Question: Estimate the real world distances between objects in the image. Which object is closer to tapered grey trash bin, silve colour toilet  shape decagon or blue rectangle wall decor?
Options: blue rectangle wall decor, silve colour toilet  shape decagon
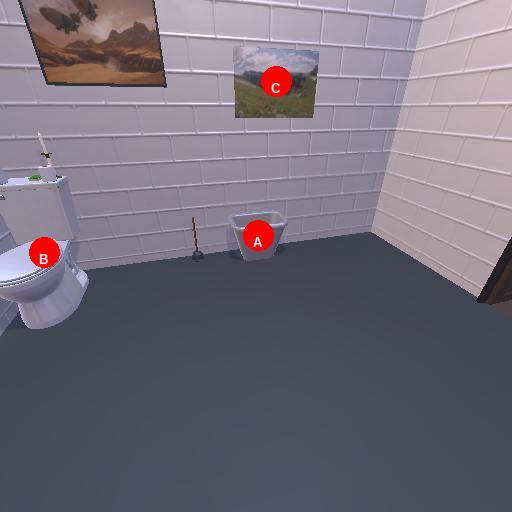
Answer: blue rectangle wall decor